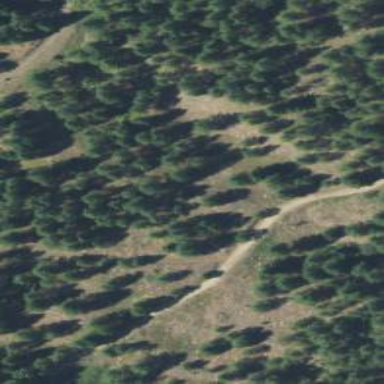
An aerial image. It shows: Path with excellent trail visibility.